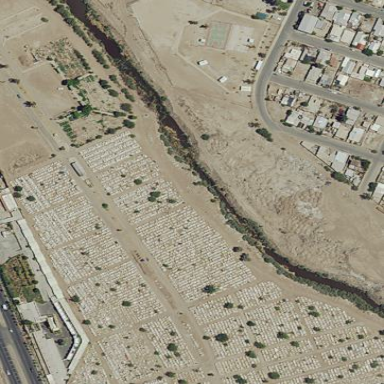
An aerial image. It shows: Cemetery.